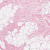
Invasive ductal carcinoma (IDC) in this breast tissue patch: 0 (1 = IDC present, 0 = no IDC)